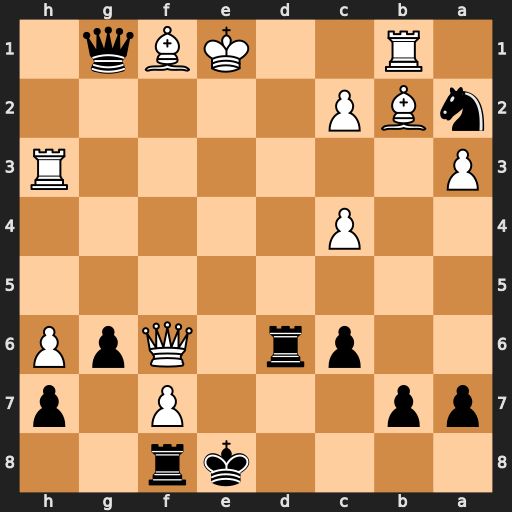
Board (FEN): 4kr2/pp3P1p/2pr1QpP/8/2P5/P6R/nBP5/1R2KBq1
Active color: b
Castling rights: -
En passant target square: -
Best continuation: Rxf7 Qh8+ Kd7 Bf6 Re6+ Kd2 Qf2+ Kd3 Qf5+